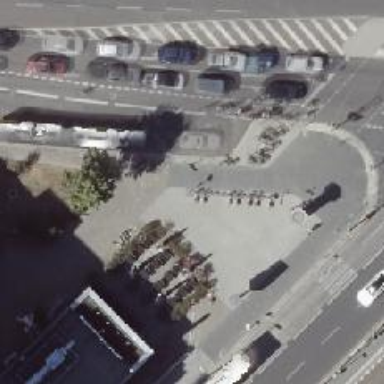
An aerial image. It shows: Bicycle rental facility.